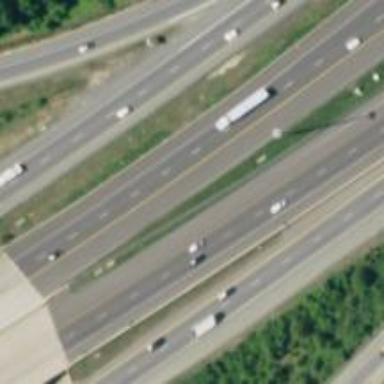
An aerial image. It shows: Motorway.